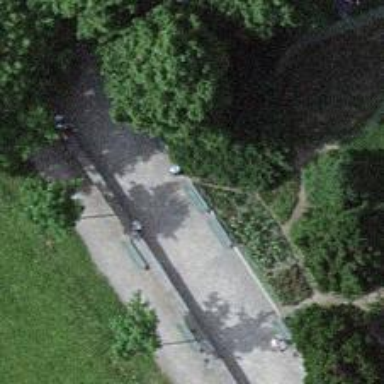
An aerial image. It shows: Bench for seating.